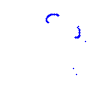
Particle: proton